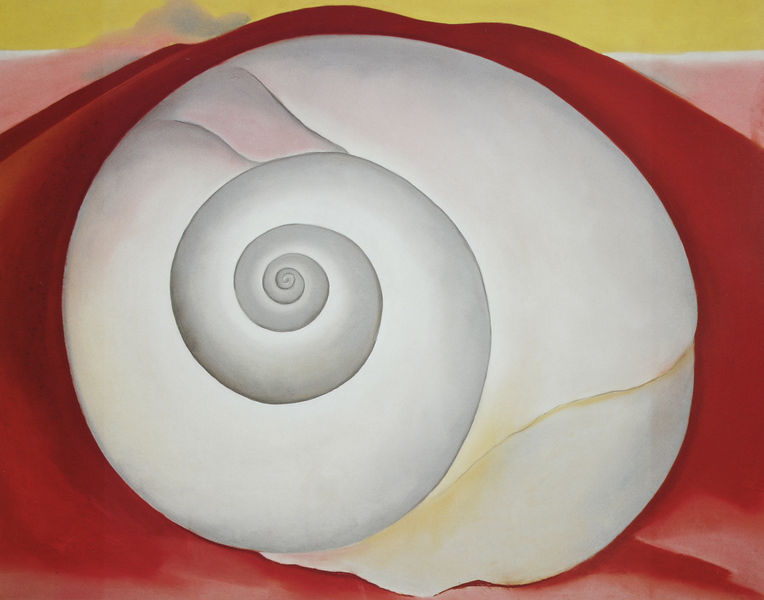
Titel: White Shell with Red
Künstler: Georgia O'Keeffe
Institution: Im Besitz der Künstlerin
Schlagwörter: schatten, weiß, aquarell, gelb, frau, grau, mitte, symbol, rot, tier, flächig, falten, tot, horizont, natur, auge, rosa, zart, rund, formen, schattierung, rand, einfach, falte, realistisch, surreal, oben, punkte, kante, blut, übergang, linie, form, gross, gedreht, anfang, leben, tiefrot, zentrum, waagerecht, muschel, schnecke, kräftig, kanten, schneckenhaus, gehäuse, spirale, sprenkel, geburt, geborgen, einbuchtung, unendlich, georgia, weoß, o keeffe, uterus, georgia o'eeffe, georgia o keeffe, gehör, gewinde, konchylie